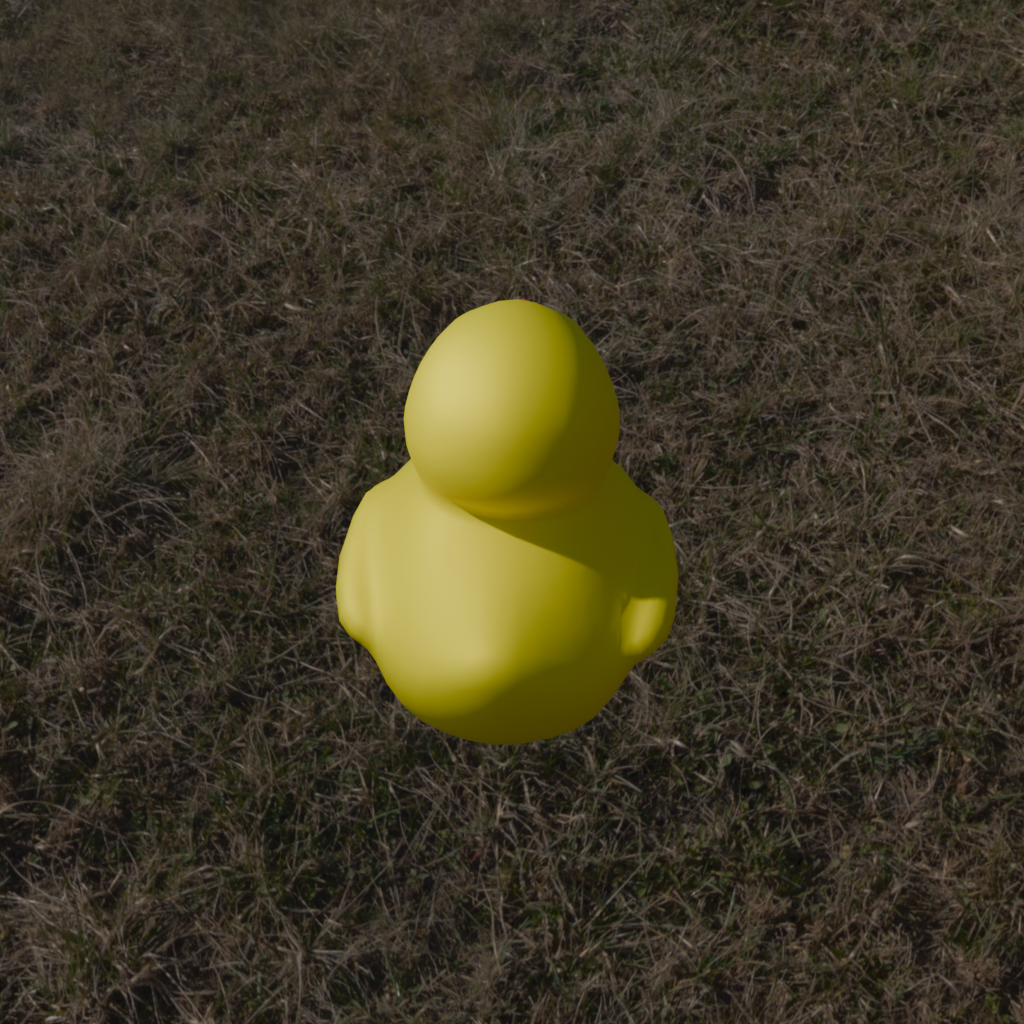
an image of a yellow rubber duck seen from <back> in an open field with a bleft sun and scattered clouds in the sky.